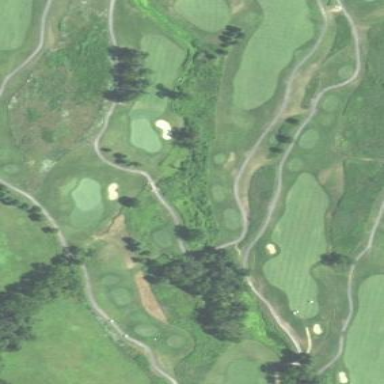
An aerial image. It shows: Area with grass used as rough in golf course.